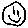
Label: smiley face